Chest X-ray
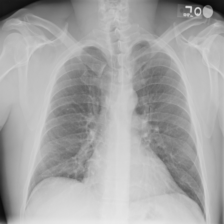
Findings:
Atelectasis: negative
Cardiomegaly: negative
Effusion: negative
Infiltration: negative
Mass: negative
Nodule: negative
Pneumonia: negative
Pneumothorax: negative
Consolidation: negative
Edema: negative
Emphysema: negative
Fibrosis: negative
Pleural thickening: negative
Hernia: negative